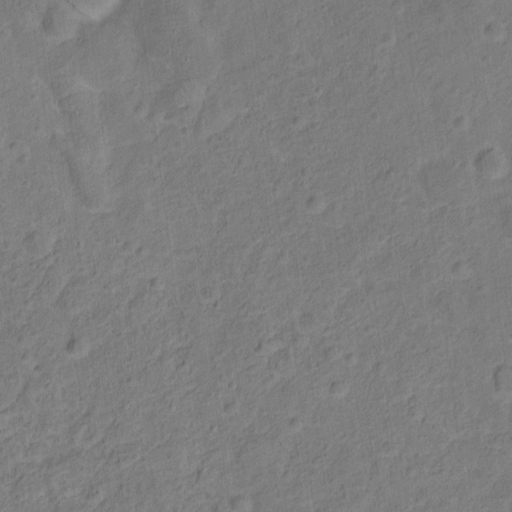
Classes present: Background